高一 · 代数
给出三种函数模型: $\mathrm{f}(\mathrm{x})=\mathrm{x}^{\mathrm{n}}(\mathrm{n}>0), \mathrm{g}(\mathrm{x})=\mathrm{a}^{\mathrm{x}}(\mathrm{a}>1)$ 和 $\mathrm{h}(\mathrm{x})=\log _{\mathrm{a}} \mathrm{x}(\mathrm{a}>1)$. 根据它们增长的快慢, 则一定存在正实数 $\mathrm{x}_{0}$, 当 $\mathrm{x}>\mathrm{x}_{0}$ 时, 就有 $($ )
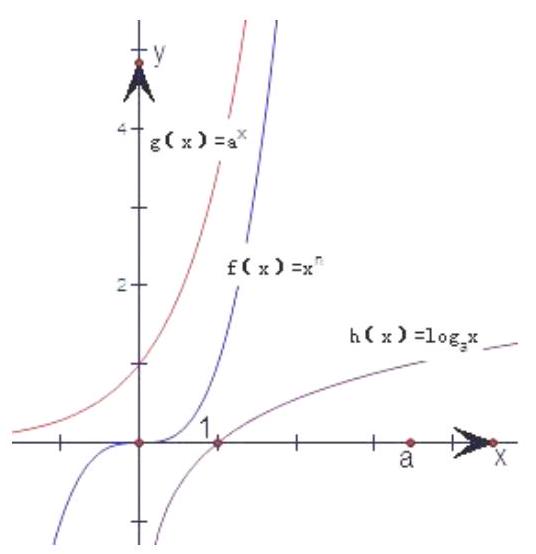
A. $\mathrm{f}(\mathrm{x})>\mathrm{g}(\mathrm{x})>\mathrm{h}(\mathrm{x})$
B. $h(x)>g(x)>f(x)$
C. $\mathrm{f}(\mathrm{x})>\mathrm{h}(\mathrm{x})>\mathrm{g}(\mathrm{x})$
D. $g(x)>f(x)>h(x)$
答案: D
解析: 画出三种函数模型: $f(x)=x^{n}(n>0), g(x)=a^{x}(a>1)$ 和 $h(x)=\log _{a} x(a>1)$ 的示意图:

观察图象发现，指数函数 $\mathrm{g}(\mathrm{x})=\mathrm{a}^{\mathrm{x}}(\mathrm{a}>1)$ 的函数值增长速度最快,

其次是幂函数 $\mathrm{f}(\mathrm{x})=\mathrm{x}^{\mathrm{n}}(\mathrm{n}>0)$, 最后是对数函数 $\mathrm{h}(\mathrm{x})=\log _{\mathrm{a}} \mathrm{x}(\mathrm{a}>1)$.

根据它们增长的快慢, 则一定存在正实数 $\mathrm{x}_{0}$, 当 $\mathrm{x}>\mathrm{x}_{0}$ 时, 就有 $\mathrm{g}(\mathrm{x})>\mathrm{f}(\mathrm{x})>\mathrm{h}(\mathrm{x})$.

故选 D.

【分析】先分别画出三种函数模型: $\mathrm{f}(\mathrm{x})=\mathrm{x}^{\mathrm{n}}(\mathrm{n}>0), \mathrm{g}(\mathrm{x})=\mathrm{a}^{\mathrm{x}}(\mathrm{a}>1)$ 和 $\mathrm{h}(\mathrm{x})=\log _{\mathrm{a}} \mathrm{x}(\mathrm{a}>1)$的示意图. 观察图象发现, 指数函数 $\mathrm{g}(\mathrm{x})=\mathrm{a}^{\mathrm{x}}(\mathrm{a}>1)$ 的函数值增长速度最快, 其次是幂函数 $\mathrm{f}(\mathrm{x})$ $=x^{n}(n>0)$, 最后是对数函数 $h(x)=\log _{a} x(a>1)$. 根据它们增长的快慢从而得出结论.